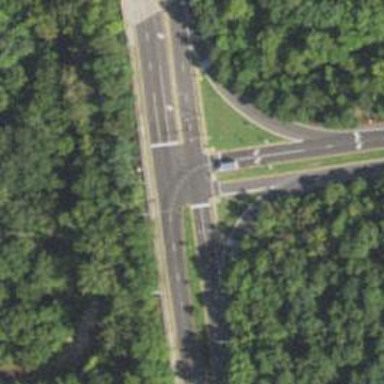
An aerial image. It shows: Asphalt trunk link road.